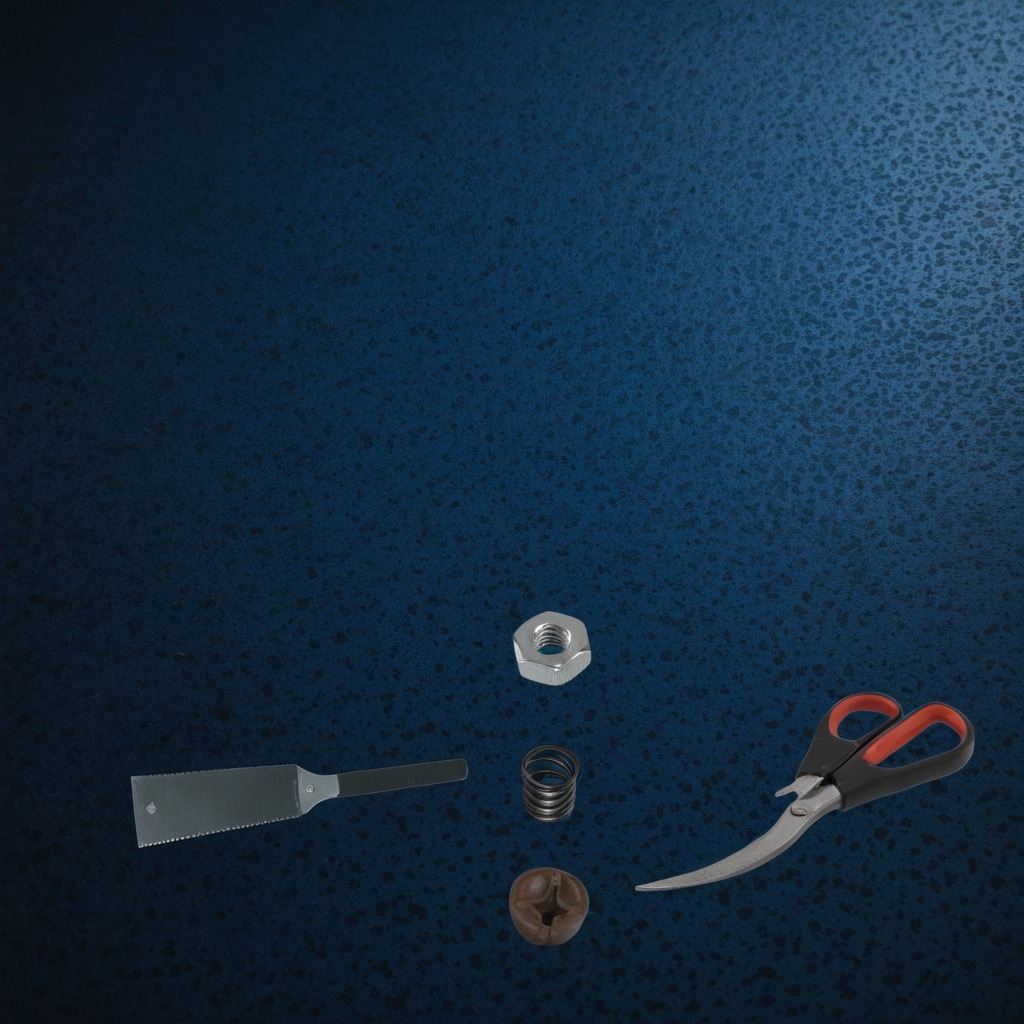
A metal machine screw, a coiled metal spring, a handheld metal saw, a metal nut, and a pair of scissors are lying on the granite tabletop.